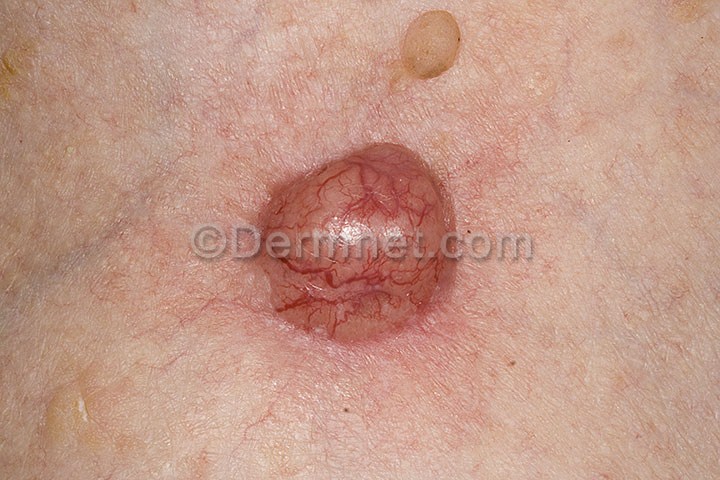
Disease: Actinic Keratosis Basal Cell Carcinoma and other Malignant Lesions